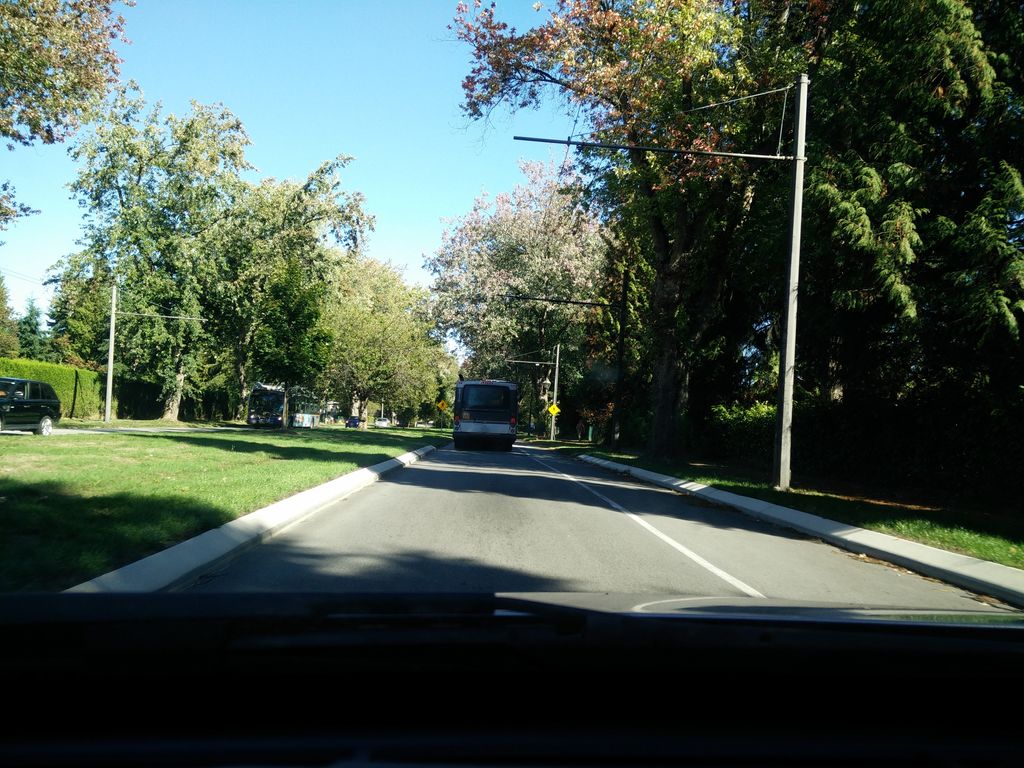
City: vancouver